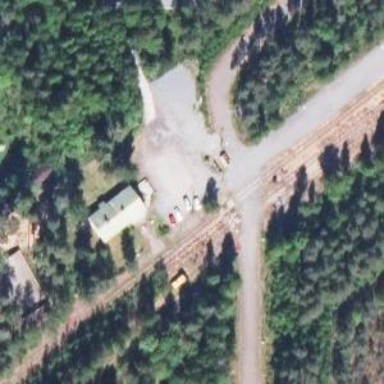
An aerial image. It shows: Railway level crossing.